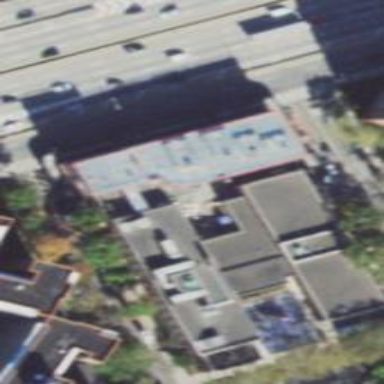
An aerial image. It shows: School building.